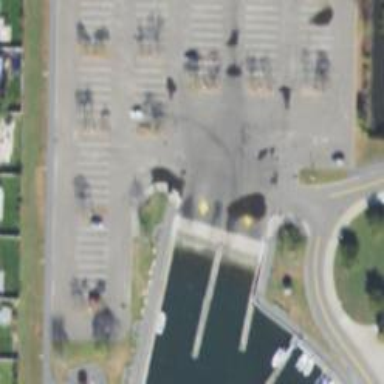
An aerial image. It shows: Pier located along footway.